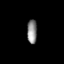
Tissue: lung
Cell type: Epithelial cells
Senescence score: 0.5757
Nuclear area (px): 232
Mean DAPI intensity: 138.832